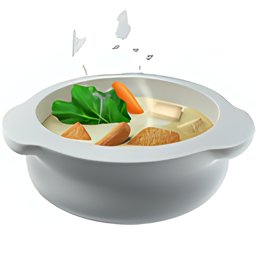
Name: pot of food
Emoji: 🍲
Group: Food & Drink
Sub-group: food-prepared